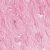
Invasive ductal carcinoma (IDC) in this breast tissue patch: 0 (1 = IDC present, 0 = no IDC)